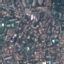
Land use / land cover class: Residential